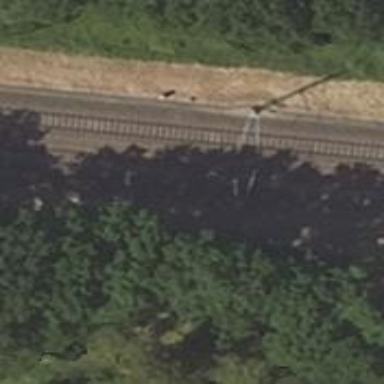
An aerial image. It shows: Railway signal.